Question: i've made a simple dialog program in android for login dialog for learning purpose.I have made it successfully and running it also successfully but only problem is i want an image as whole dialog background but it showing a white border default image also..i have add screen shot so that u can get idea...my code is as below:

my code is:
'''
<?xml version="1.0" encoding="utf-8"?>
<LinearLayout xmlns:android="http://schemas.android.com/apk/res/android"
android:layout_width="wrap_content"
android:layout_height="wrap_content"
android:background="#<PHONE>"
android:orientation="vertical"
android:layout_gravity="center" >
<LinearLayout
android:layout_width="fill_parent"
android:layout_height="wrap_content"
android:orientation="vertical"
android:background="@drawable/dialoguebox"
android:padding="50dp"
>
<TextView
android:id="@+id/textView1"
android:layout_width="fill_parent"
android:layout_height="wrap_content"
android:gravity="center"
android:text="Login"
android:textAppearance="?android:attr/textAppearanceLarge" />
<EditText
android:id="@+id/usernm"
android:layout_width="fill_parent"
android:layout_height="wrap_content"
android:layout_marginTop="5dp"
android:background="@drawable/bg_editext"
android:gravity="center"
android:hint="User name" >
<requestFocus />
</EditText>
<EditText
android:id="@+id/pwd"
android:layout_width="fill_parent"
android:layout_height="wrap_content"
android:layout_marginTop="5dp"
android:background="@drawable/bg_editext"
android:gravity="center"
android:hint="Password"
android:inputType="textPassword" />
<CheckBox
android:id="@+id/chk_login"
android:layout_width="wrap_content"
android:layout_height="wrap_content"
android:text="Remember me" />
<Button
android:id="@+id/login"
android:layout_width="fill_parent"
android:layout_height="32dp"
android:layout_marginBottom="10dp"
android:layout_marginTop="5dp"
android:background="@drawable/btn_small"
android:gravity="center"
android:text="Login"
android:textColor="#f6f1eb"
android:textStyle="bold" />
</LinearLayout>
</LinearLayout>
'''
'''
final Dialog dialog = new Dialog(Registration.this);
// Remove title bar
dialog.requestWindowFeature(Window.FEATURE_NO_TITLE);
dialog.setContentView(R.layout.login_dialog);
final EditText UserName = (EditText) dialog
.findViewById(R.id.usernm);
final EditText Password = (EditText) dialog
.findViewById(R.id.pwd);
Button login = (Button) dialog.findViewById(R.id.login);
login.setOnClickListener(new OnClickListener() {
@Override
public void onClick(View v) {
// dialog.dismiss();
String usr = UserName.getText().toString();
String pwd = Password.getText().toString();
Intent i =new Intent(Registration.this,ProgressActivity.class);
startActivity(i);
}
});
dialog.show();
break;
'''
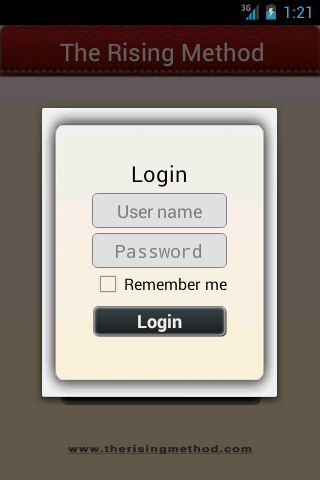
Answer: Add this to your res/values/styles.xml
'''
<style name="Theme.Custom" parent="android:Theme" >
<item name="android:backgroundDimEnabled">false</item>
<item name="android:windowIsTranslucent">true</item>
<item name="android:windowBackground">@android:color/transparent</item>
<item name="android:windowFrame">@null</item>
<item name="android:windowNoTitle">true</item>
<item name="android:windowIsFloating">true</item>
<item name="android:windowContentOverlay">@null</item>
<item name="android:windowAnimationStyle">@android:style/Animation.Dialog</item>
<item name="android:windowSoftInputMode">stateUnspecified|adjustPan</item>
</style>
'''
This is the Custom Dialog that I am making
'''
public class TextEditDialog extends **Dialog** implements OnClickListener {
public TextEditDialog(Context context) {
super(context,R.style.Theme_Custom); // ---Here I can Add this Theme
c=context;
this.requestWindowFeature(Window.FEATURE_NO_TITLE);
}
}
'''